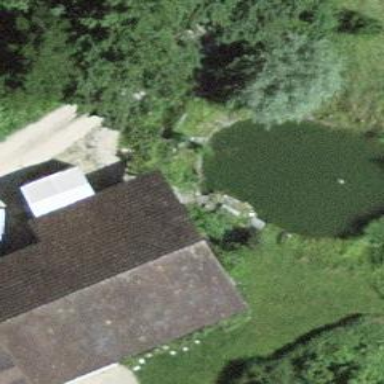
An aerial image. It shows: Pond surrounded by natural water.